Field crop: maize
Growth stage: 1
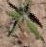
Species: atriplex